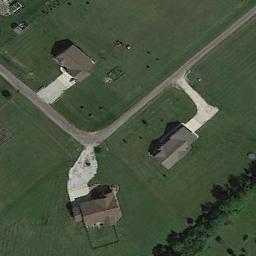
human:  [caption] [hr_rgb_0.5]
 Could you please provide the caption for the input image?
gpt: The room is surrounded by trees .

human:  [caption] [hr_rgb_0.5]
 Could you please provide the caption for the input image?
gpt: There is a road next to the sparse residential .

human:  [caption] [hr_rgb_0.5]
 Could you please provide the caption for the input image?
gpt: The sparse residential is on the grass next to some trees and a road .

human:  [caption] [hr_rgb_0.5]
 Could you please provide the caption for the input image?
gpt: Three grey houses in a sparse residential area surrounded by grass and two roads .

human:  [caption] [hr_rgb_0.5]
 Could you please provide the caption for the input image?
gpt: A sparse residential area with three buildings on the green meadow .